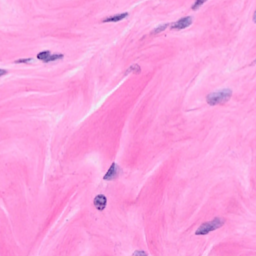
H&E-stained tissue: Breast